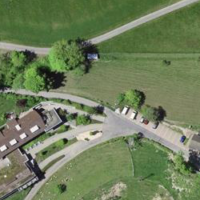
EUNIS habitat code: 25
Species observed at this site:
Vicia sepium
Melittis melissophyllum